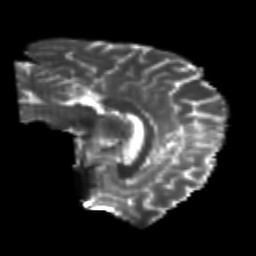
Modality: T2w
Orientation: sagittal
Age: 24
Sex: male
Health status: healthy
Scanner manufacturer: philips
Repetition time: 7.386 s
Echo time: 0.08599 s